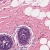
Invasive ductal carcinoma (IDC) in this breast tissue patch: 0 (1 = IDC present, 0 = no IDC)